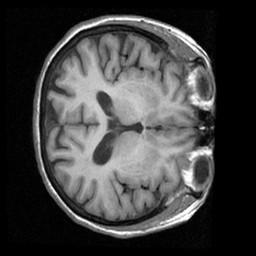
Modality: T1w
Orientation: axial
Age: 54